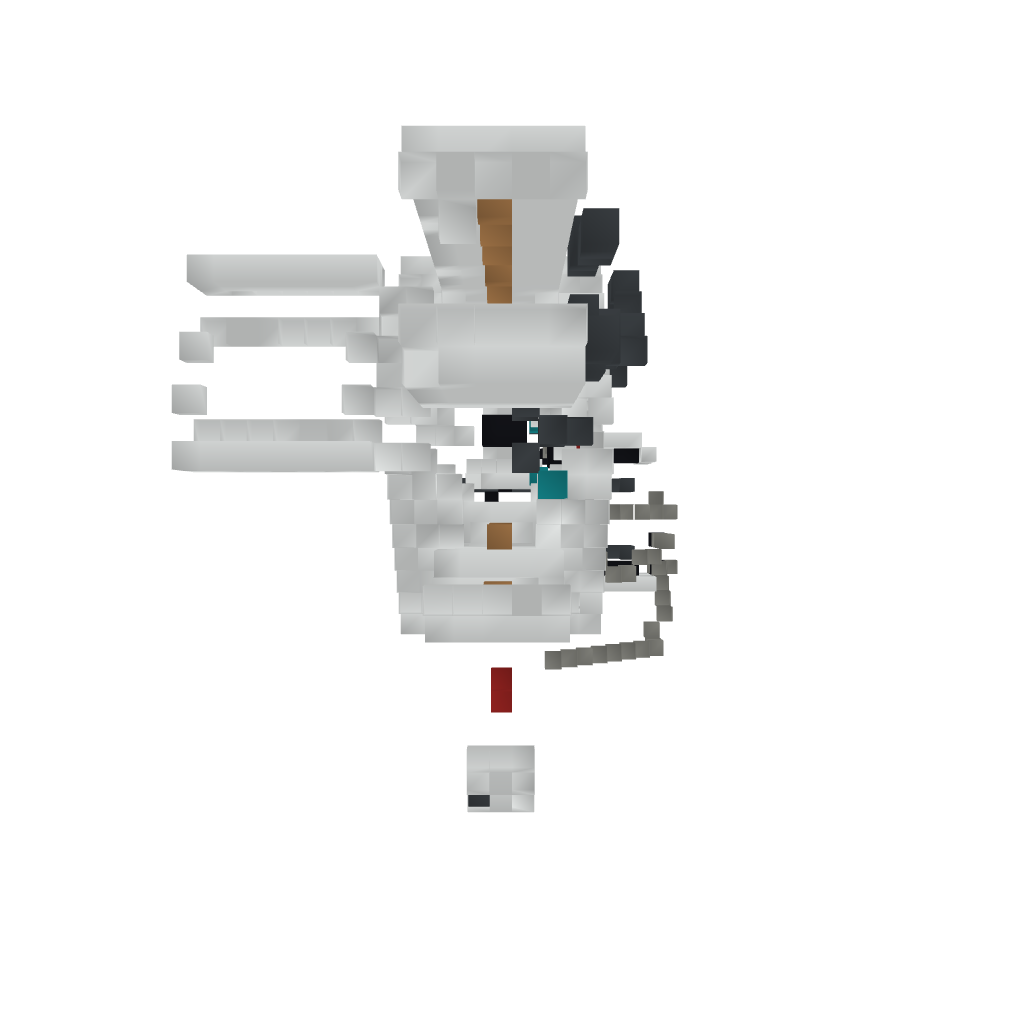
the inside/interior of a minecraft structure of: Dubstep Gun